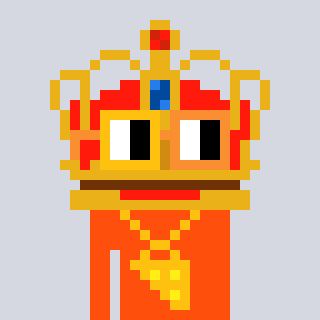
a pixel art character with square yellow and orange glasses, a crown-shaped head and a orange-colored body on a cool background